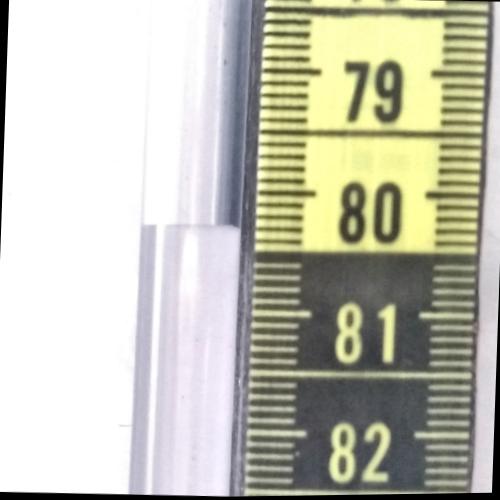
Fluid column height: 80.3 cm